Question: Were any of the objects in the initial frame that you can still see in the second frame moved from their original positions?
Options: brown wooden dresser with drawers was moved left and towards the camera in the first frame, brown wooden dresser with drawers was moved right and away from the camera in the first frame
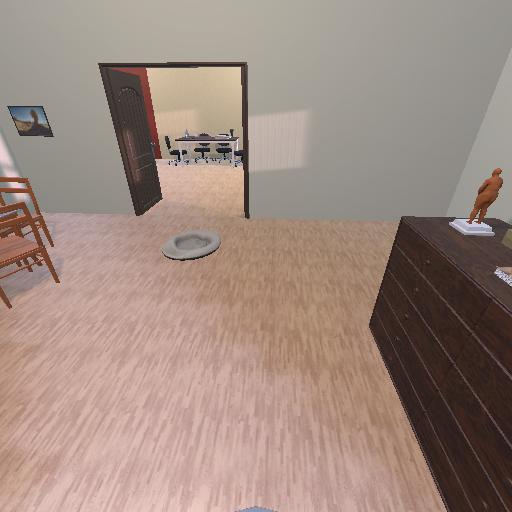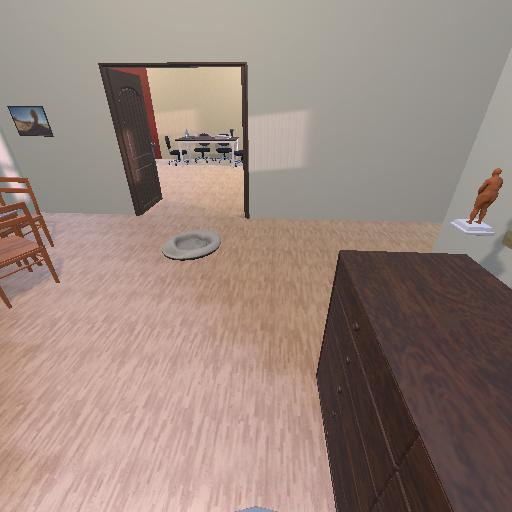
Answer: brown wooden dresser with drawers was moved left and towards the camera in the first frame